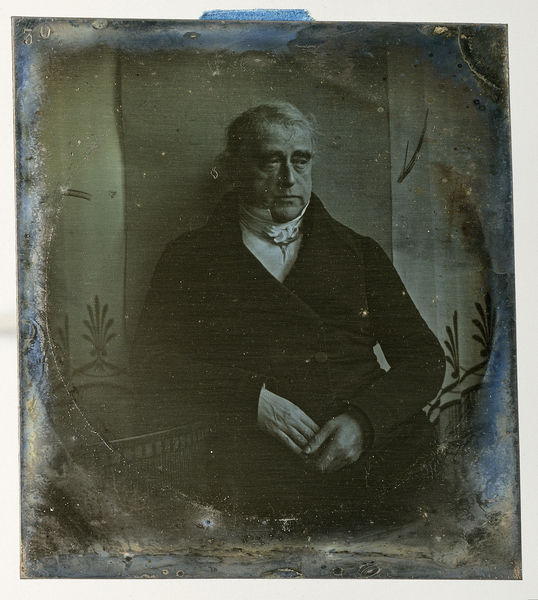
Titel: Portret van Tobias Asser
Künstler: Eduard Isaac Asser
Standort: Amsterdam
Institution: Rijksmuseum
Schlagwörter: homme, vieux, col, photo, veste, contre-jour, veston